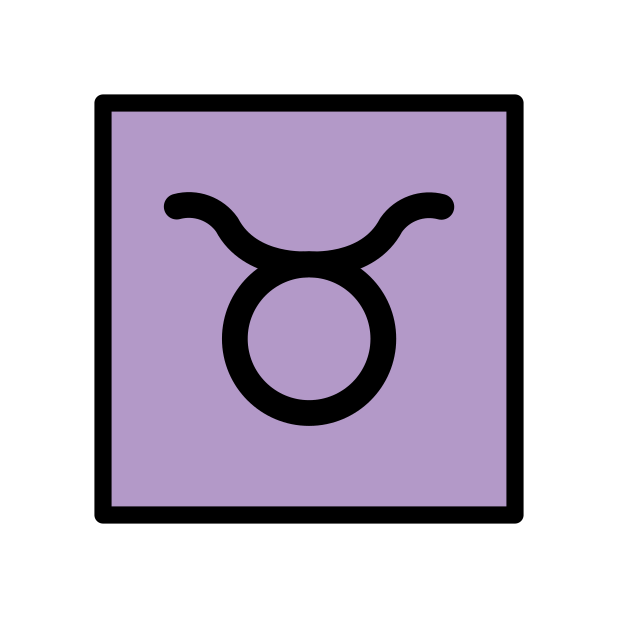
Emoji: ♉
Name: taurus
Unicode: 0x2649